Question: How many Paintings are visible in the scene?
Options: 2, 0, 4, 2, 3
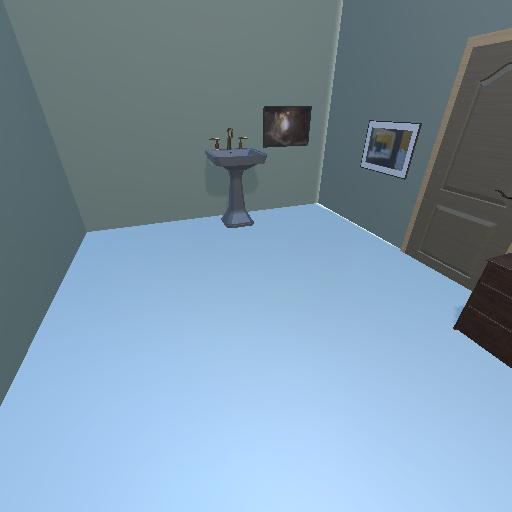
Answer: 2